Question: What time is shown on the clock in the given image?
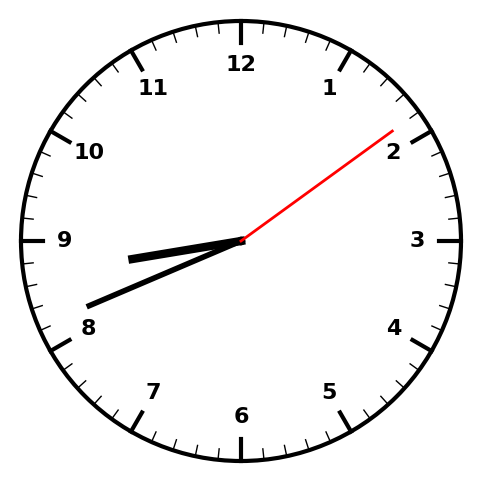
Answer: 08:41:09